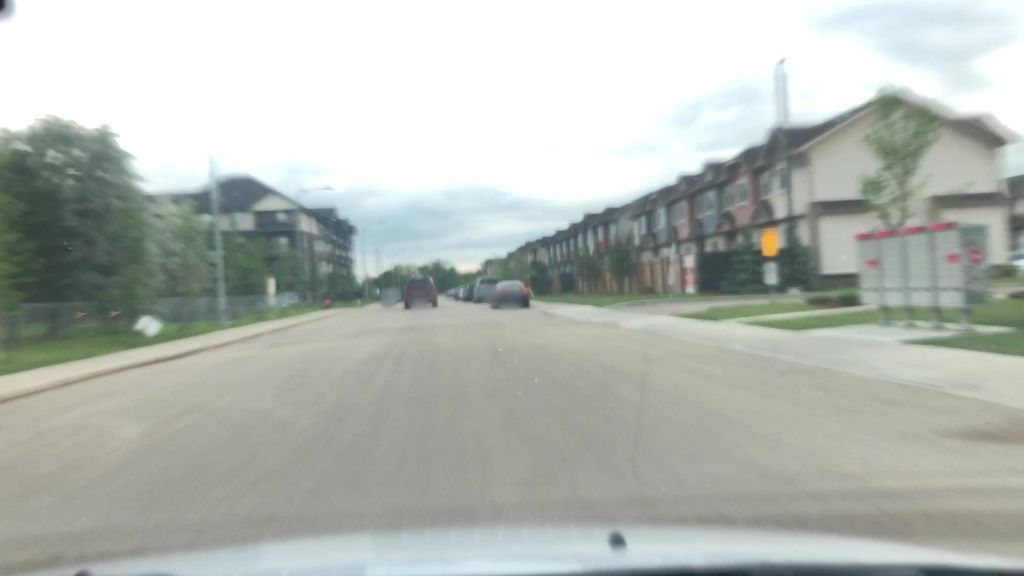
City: edmonton